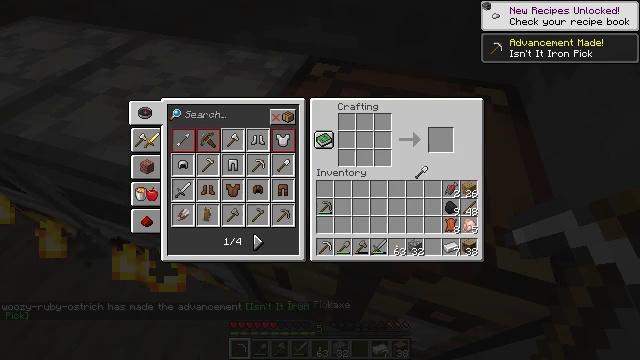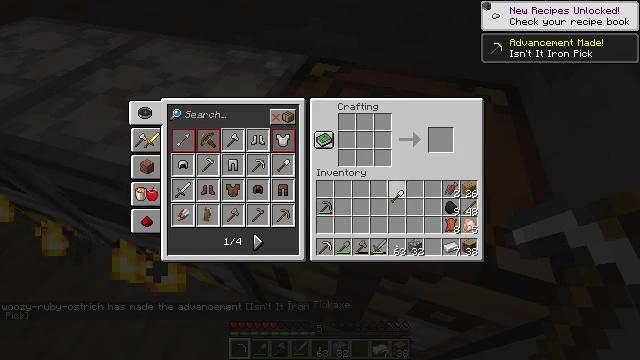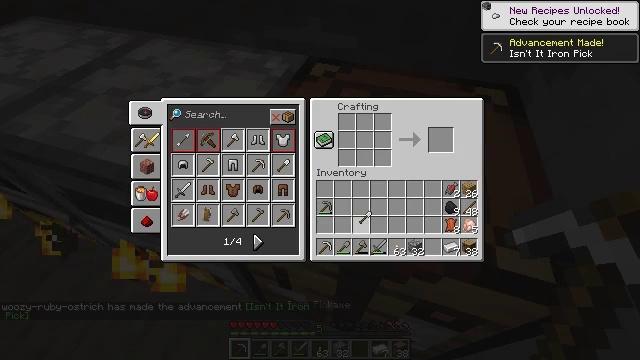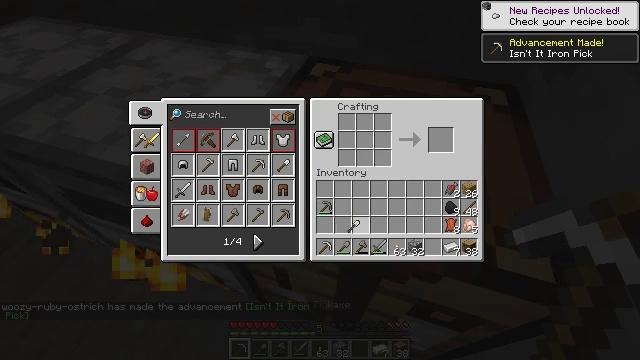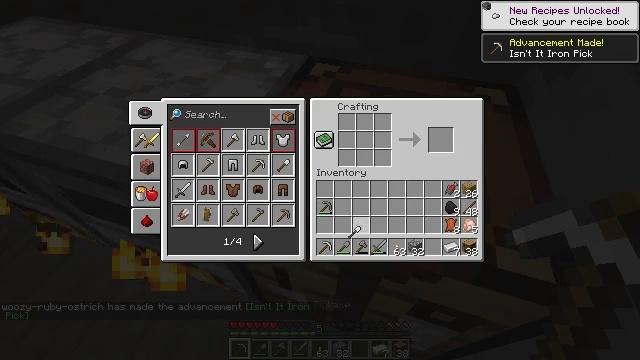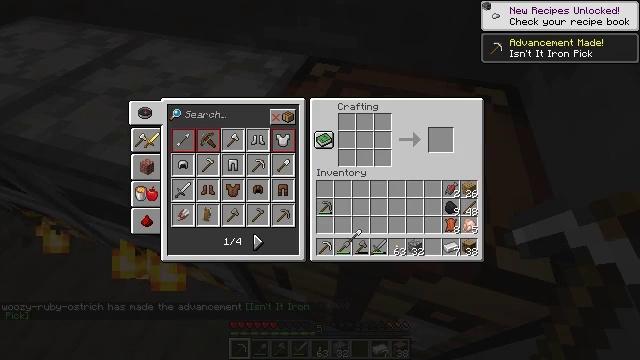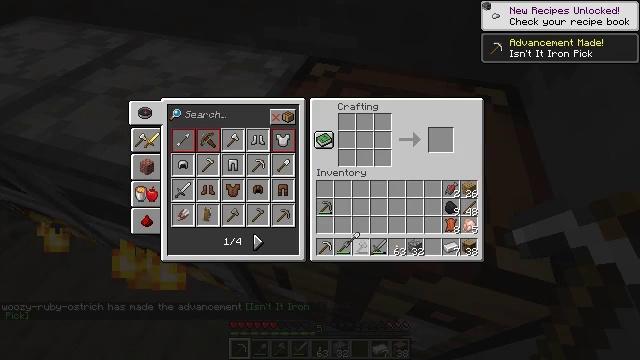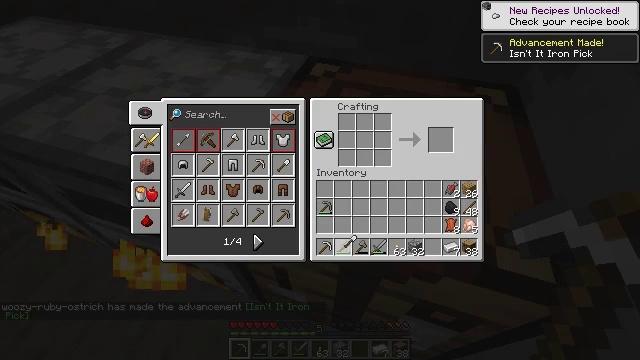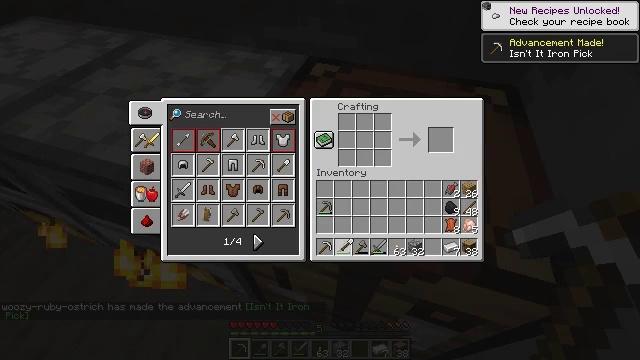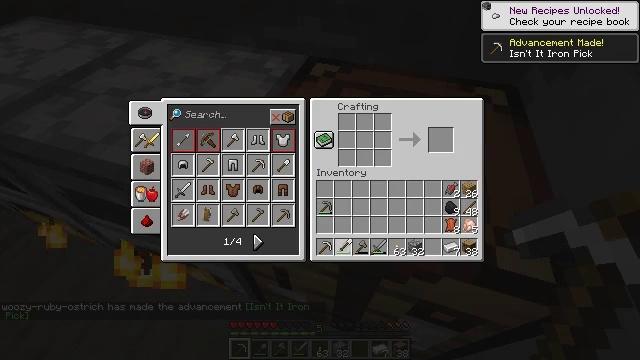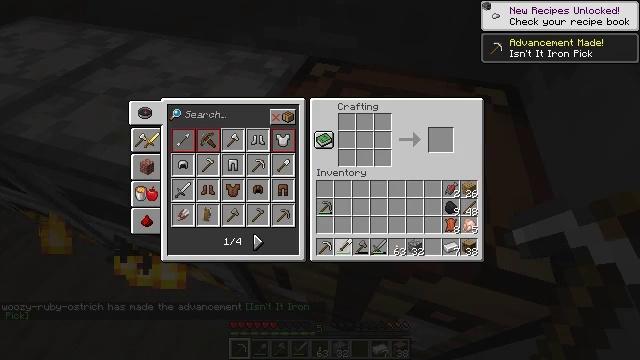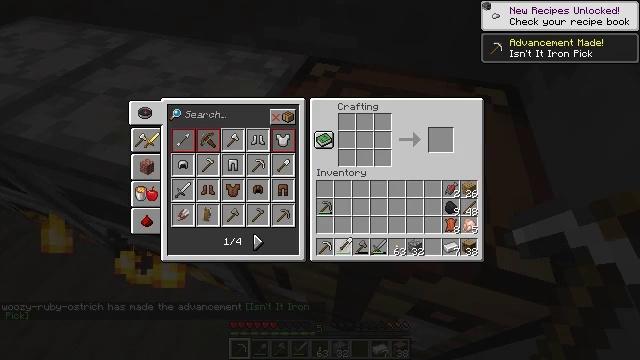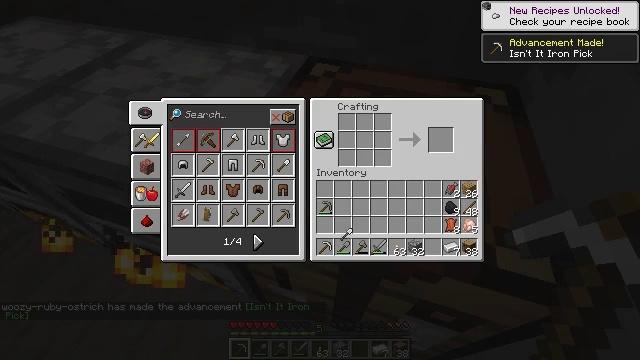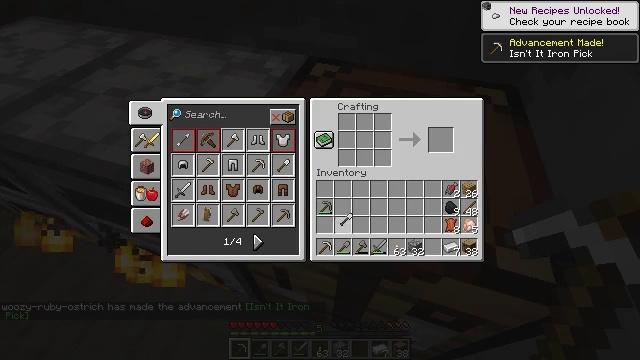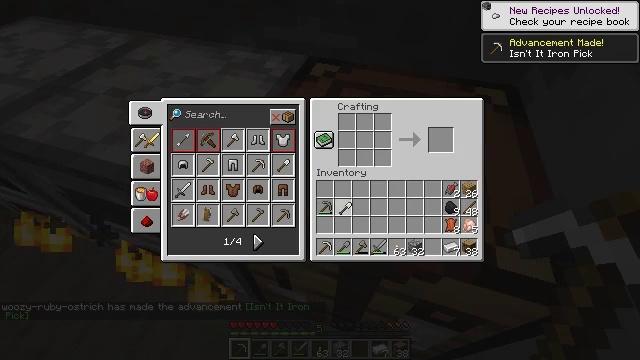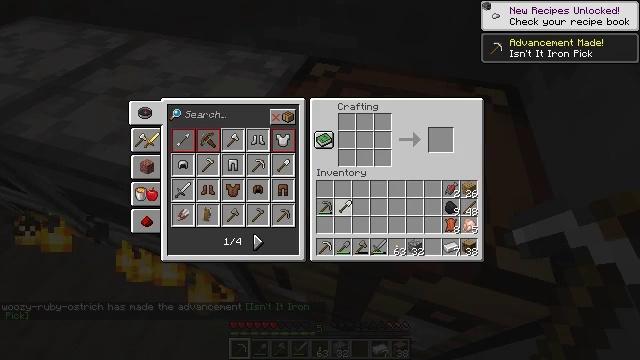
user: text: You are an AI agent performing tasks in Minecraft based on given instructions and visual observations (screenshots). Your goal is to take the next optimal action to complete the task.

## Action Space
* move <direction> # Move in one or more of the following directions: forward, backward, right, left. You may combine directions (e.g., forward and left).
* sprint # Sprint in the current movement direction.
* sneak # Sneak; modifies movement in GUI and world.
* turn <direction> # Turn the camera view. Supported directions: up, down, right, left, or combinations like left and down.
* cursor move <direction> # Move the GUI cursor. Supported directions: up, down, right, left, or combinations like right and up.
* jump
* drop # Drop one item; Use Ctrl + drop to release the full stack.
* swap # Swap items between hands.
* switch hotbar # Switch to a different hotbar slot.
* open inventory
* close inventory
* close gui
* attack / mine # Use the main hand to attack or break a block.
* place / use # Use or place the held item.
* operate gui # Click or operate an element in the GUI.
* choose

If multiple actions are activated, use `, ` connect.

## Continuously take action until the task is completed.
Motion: motion action
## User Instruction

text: Construct an iron sword with the necessary materials on the crafting table.
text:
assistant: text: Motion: cursor move left and down, open gui
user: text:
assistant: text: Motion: cursor move left and down
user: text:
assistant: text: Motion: cursor move left and down
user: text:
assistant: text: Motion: no_op
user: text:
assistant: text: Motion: no_op
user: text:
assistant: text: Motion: no_op
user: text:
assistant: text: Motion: no_op
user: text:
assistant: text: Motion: no_op
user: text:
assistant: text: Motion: operate gui
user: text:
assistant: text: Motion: operate gui
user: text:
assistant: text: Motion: operate gui
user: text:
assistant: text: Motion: cursor move up
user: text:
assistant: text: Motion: cursor move up
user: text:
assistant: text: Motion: cursor move up
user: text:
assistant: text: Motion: no_op
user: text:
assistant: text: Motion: no_op
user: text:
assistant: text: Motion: no_op
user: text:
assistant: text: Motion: operate gui
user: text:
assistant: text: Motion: operate gui
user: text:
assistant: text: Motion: operate gui
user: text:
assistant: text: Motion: operate gui
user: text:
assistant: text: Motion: no_op
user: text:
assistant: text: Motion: no_op
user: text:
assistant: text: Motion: cursor move left and up
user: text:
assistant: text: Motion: cursor move left and up
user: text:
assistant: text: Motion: cursor move left
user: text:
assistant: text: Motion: no_op
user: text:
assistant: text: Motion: no_op
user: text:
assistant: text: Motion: no_op
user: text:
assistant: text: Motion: no_op